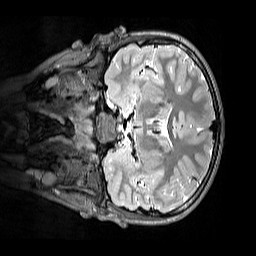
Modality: T2w
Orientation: coronal
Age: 9
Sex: male
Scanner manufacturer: siemens
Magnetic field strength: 3 T
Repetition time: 3.2 s
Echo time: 0.408 s